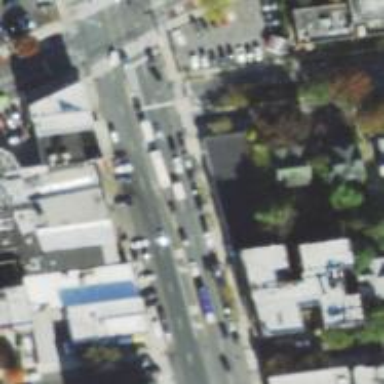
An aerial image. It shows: Secondary road with separate asphalt sidewalk.